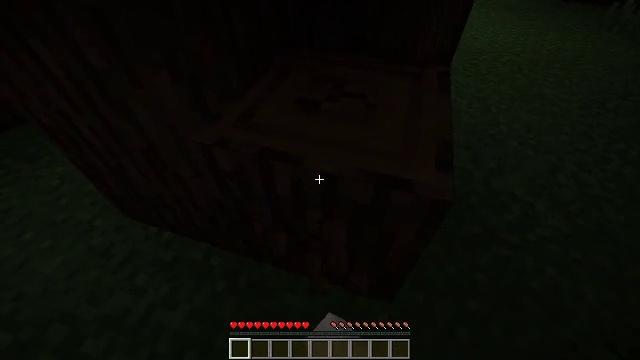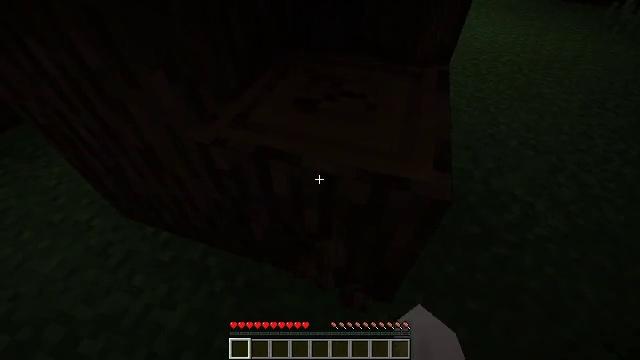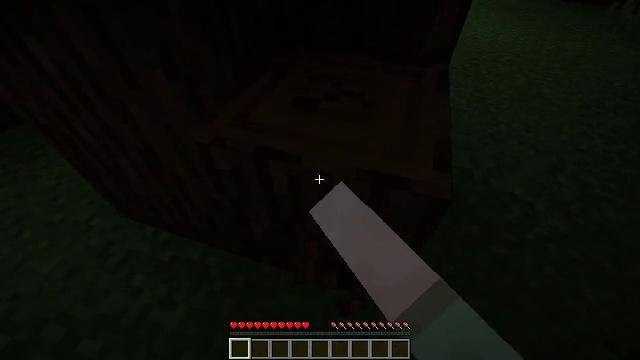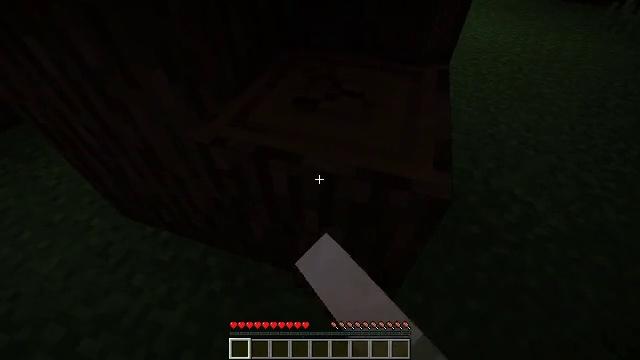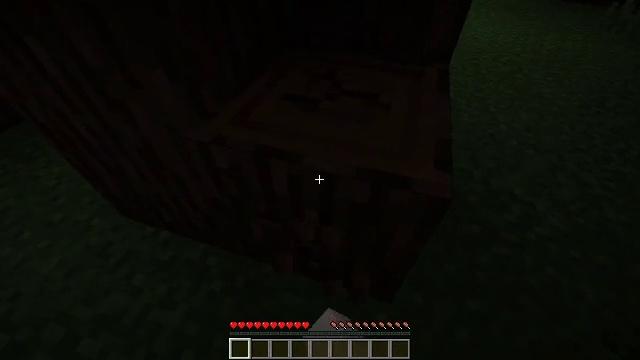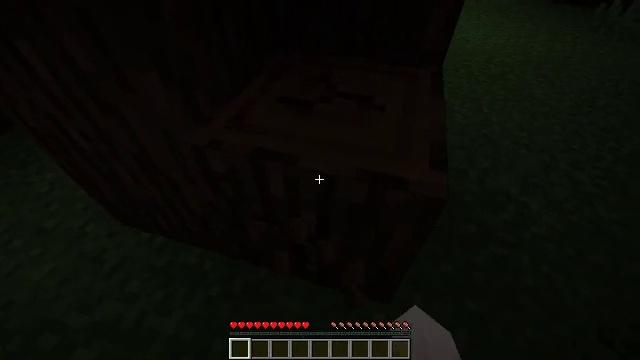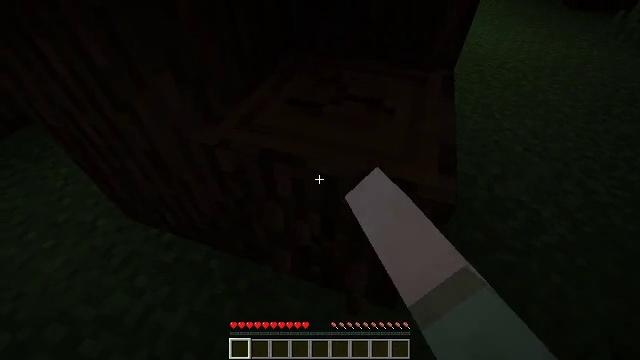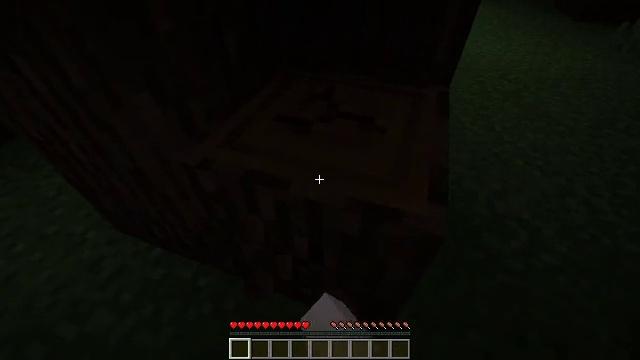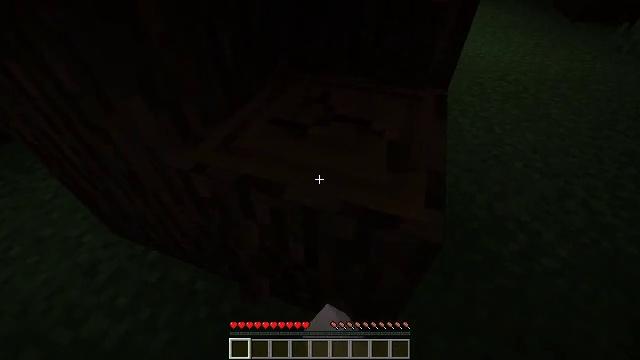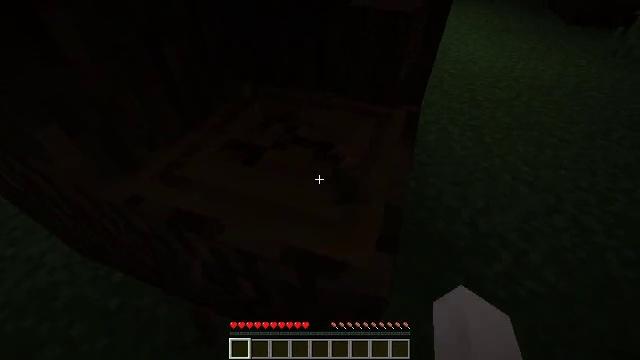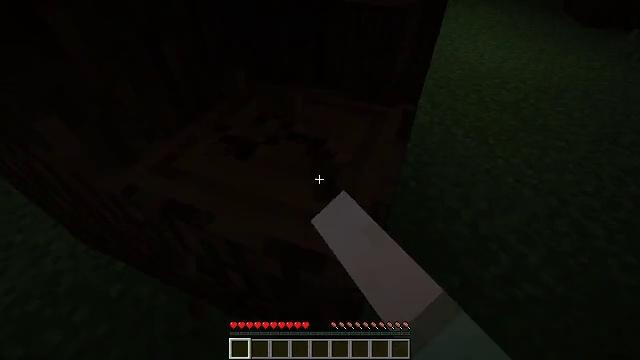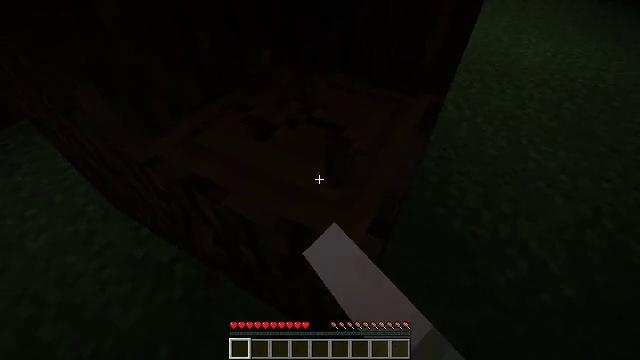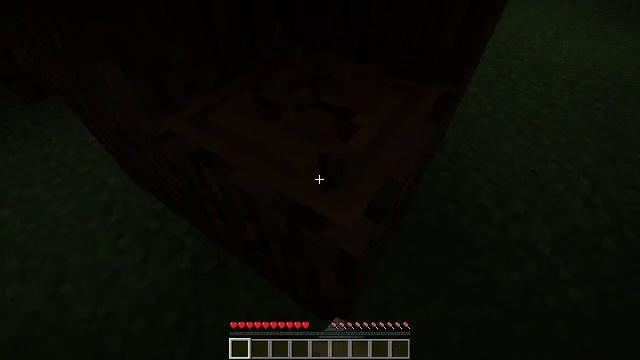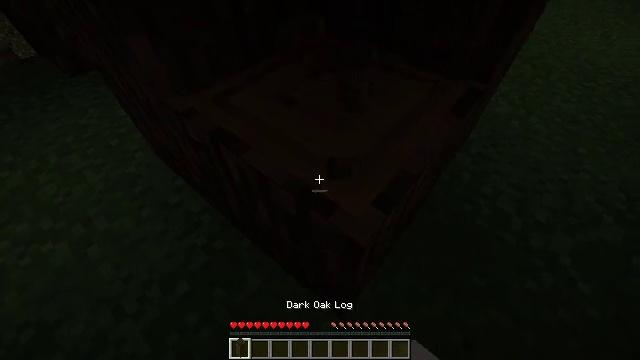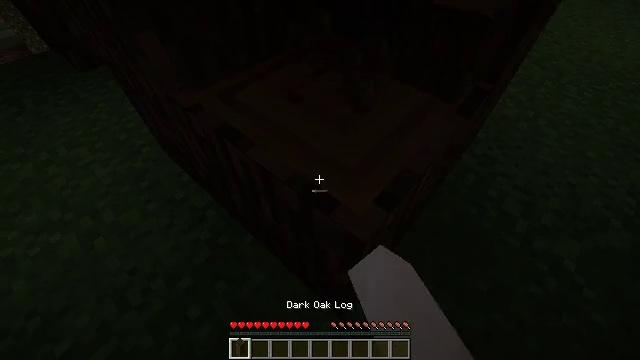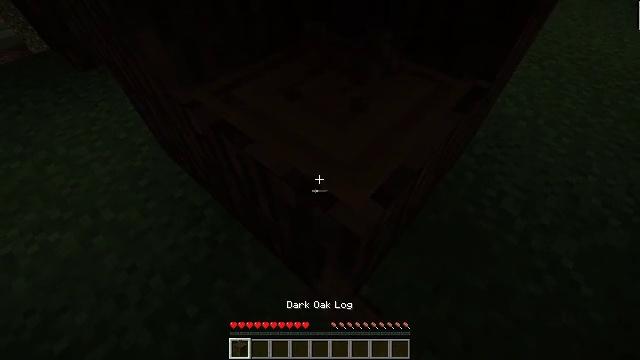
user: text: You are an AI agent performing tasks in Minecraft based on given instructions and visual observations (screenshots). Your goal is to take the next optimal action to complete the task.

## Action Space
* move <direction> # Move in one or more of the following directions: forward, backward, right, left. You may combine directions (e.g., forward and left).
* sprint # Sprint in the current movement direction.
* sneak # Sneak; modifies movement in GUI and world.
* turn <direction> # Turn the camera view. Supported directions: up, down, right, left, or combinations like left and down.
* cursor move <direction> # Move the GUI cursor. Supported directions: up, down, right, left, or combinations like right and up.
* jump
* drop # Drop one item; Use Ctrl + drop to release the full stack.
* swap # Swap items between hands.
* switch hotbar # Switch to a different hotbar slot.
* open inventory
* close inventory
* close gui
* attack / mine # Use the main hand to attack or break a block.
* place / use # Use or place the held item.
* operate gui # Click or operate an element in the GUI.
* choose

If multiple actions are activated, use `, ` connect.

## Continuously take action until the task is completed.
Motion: motion action
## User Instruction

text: Gather dark oak log for crafting.
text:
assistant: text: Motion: attack / mine
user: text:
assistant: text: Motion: attack / mine
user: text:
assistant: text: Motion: attack / mine
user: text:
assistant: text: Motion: attack / mine
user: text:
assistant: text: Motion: turn right, attack / mine
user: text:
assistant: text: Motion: turn left, attack / mine
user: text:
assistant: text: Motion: move forward and move right, turn up, attack / mine
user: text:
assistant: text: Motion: move forward and move right, attack / mine
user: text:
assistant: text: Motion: move forward and move right, attack / mine
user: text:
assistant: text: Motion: move forward and move right, turn left, attack / mine
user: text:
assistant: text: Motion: turn left and down, attack / mine
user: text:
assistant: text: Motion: turn left and down, attack / mine
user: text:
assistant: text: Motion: turn left and down, attack / mine
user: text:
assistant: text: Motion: turn left, attack / mine
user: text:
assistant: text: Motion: attack / mine
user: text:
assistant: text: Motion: attack / mine
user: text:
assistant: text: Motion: attack / mine
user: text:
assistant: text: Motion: attack / mine
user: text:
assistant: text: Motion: attack / mine
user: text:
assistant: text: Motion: attack / mine
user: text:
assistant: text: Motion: attack / mine
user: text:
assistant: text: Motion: attack / mine
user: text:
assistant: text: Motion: attack / mine
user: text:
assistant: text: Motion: attack / mine
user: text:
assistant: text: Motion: attack / mine
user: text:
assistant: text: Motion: attack / mine
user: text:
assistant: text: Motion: attack / mine
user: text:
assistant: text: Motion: attack / mine
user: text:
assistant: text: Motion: attack / mine
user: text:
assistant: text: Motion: attack / mine